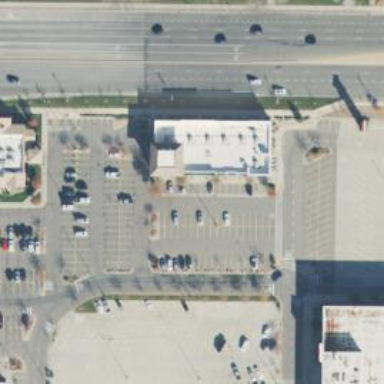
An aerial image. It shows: Parking space is available.